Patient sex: M
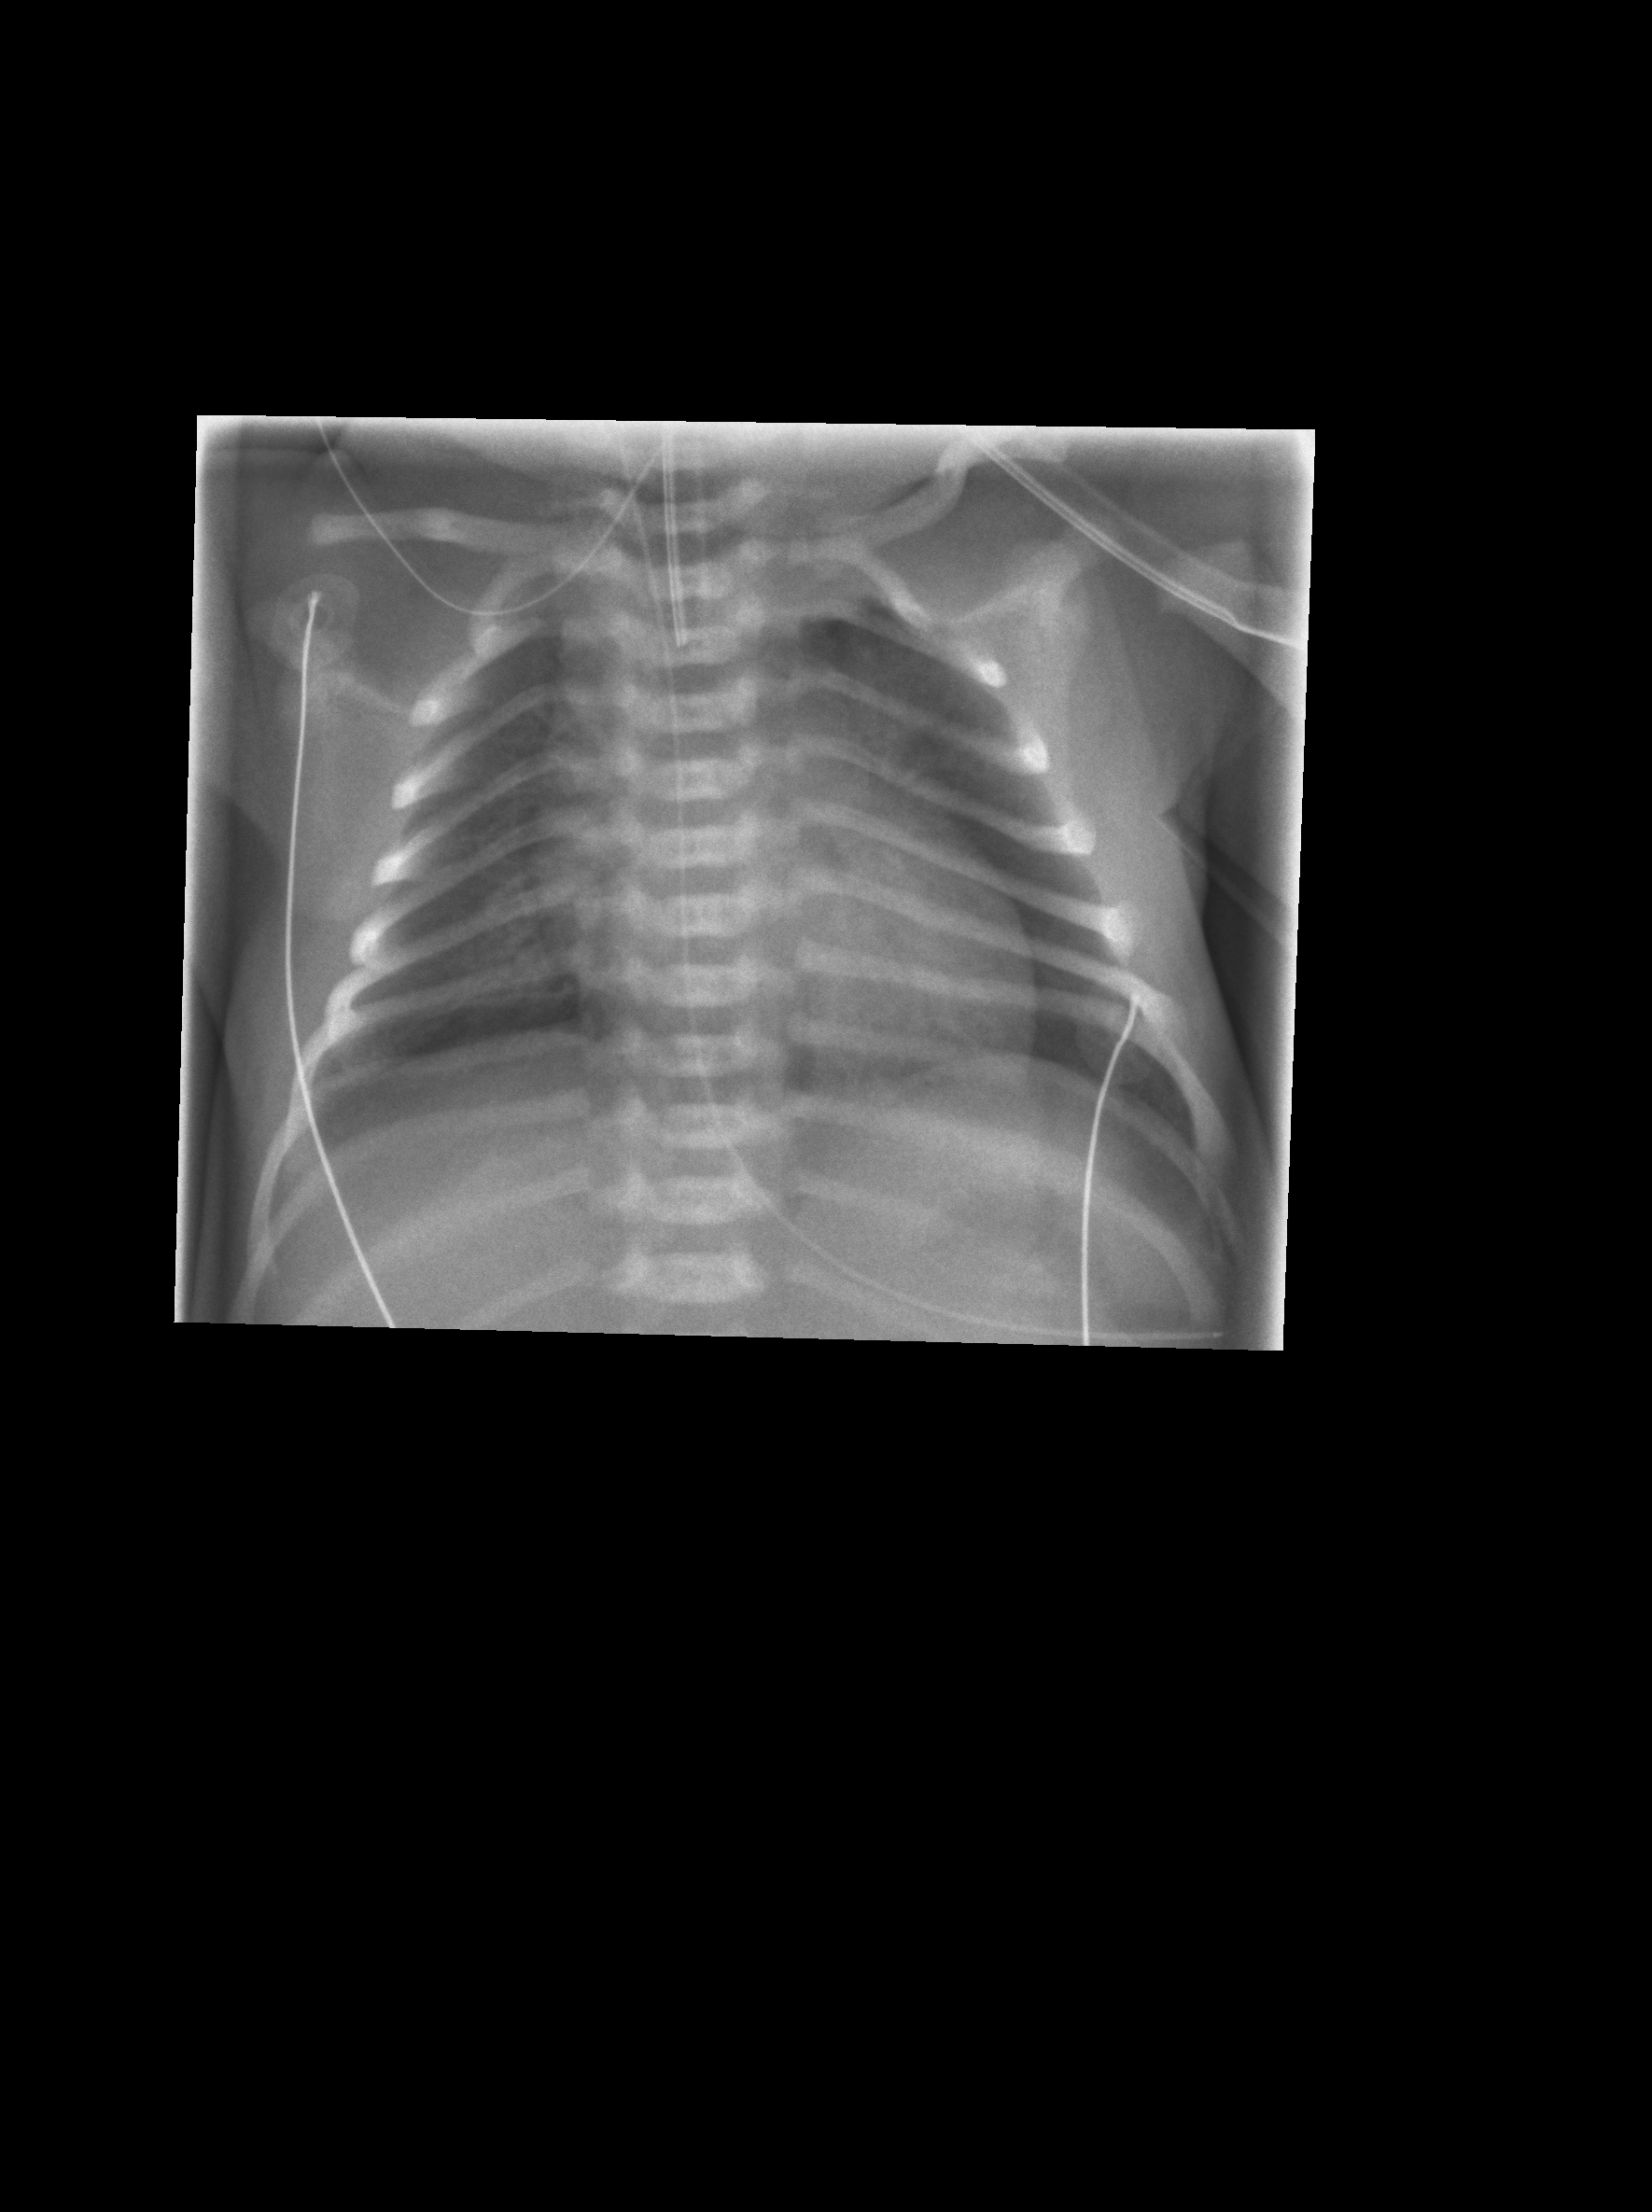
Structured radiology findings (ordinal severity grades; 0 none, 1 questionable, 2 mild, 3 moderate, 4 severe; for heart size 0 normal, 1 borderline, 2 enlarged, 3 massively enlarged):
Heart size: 1
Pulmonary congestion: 0
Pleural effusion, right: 0
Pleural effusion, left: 0
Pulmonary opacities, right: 2
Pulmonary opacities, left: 0
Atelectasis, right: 0
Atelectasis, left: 0